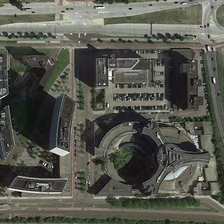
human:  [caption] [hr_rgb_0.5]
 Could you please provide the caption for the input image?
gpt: a church is near several buildings and some green trees .

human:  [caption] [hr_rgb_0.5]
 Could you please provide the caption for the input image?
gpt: the trees surround the road and the cars are on the road .

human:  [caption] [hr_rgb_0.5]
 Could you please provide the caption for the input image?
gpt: tall buildings are on both sides of the road .

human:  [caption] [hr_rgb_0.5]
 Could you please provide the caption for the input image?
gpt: a church is near several buildings and some green trees .

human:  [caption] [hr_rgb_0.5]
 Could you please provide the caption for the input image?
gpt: tall buildings are on both sides of the road .